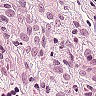
Metastatic tissue present: yes